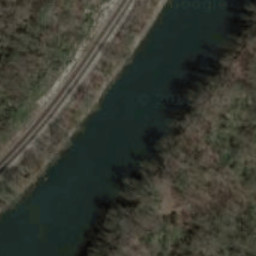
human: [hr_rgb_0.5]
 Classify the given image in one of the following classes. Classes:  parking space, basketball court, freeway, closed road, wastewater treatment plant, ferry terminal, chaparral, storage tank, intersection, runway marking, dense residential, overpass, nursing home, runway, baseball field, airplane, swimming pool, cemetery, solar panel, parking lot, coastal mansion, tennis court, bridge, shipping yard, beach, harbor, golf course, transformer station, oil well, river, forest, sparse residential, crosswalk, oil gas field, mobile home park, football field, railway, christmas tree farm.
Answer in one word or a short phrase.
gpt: river